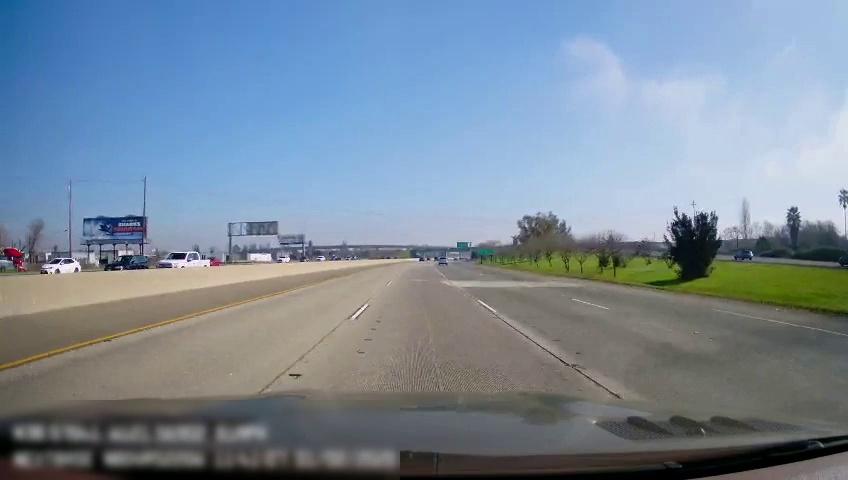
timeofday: Day
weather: Sunny
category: Vehicles | Car
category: Vehicles | SUV
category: Vehicles | Truck
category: Vehicles | Car
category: Vehicles | SUV
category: Drivable Space
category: Vehicles | Car
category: Vehicles | SUV
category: Lanes | Current Lane
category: Lanes | Current Lane
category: Lanes | Current Lane
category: Lanes | Alternate Lane
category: Lanes | Alternate Lane
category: Traffic | Signs
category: Traffic | Signs
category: Traffic | Signs